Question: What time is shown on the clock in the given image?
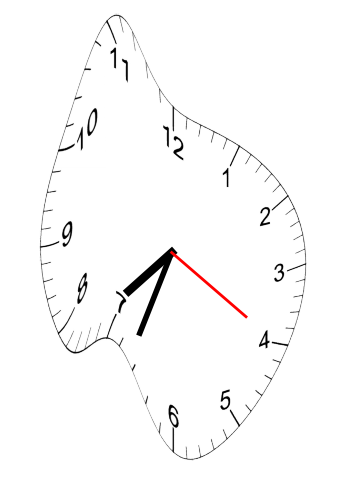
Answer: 07:33:20